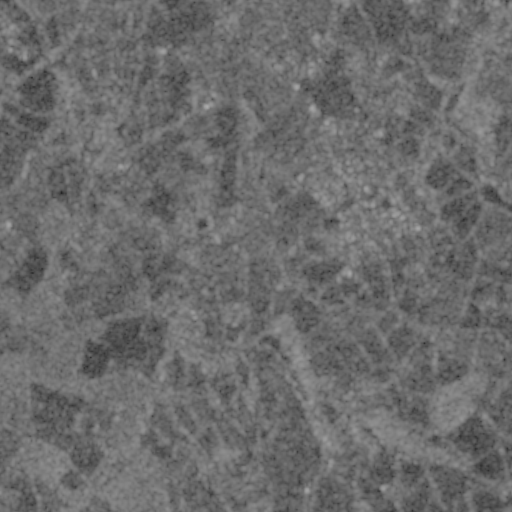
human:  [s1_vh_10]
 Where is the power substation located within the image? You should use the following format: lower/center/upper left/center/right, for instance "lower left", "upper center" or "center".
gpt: The power substation is located in the center right of the image.
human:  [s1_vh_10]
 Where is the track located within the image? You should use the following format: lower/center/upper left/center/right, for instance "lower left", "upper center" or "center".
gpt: The track is located in the upper center of the image.
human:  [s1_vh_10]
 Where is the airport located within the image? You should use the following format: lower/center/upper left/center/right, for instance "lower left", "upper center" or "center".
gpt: There is no airport in the image.

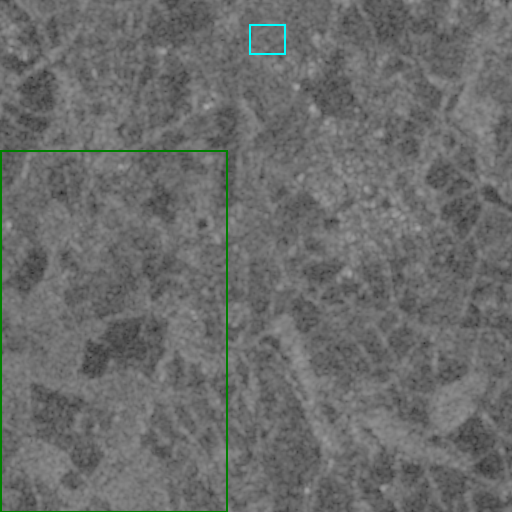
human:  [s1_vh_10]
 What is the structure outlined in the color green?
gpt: The structure outlined in green is a crop field.
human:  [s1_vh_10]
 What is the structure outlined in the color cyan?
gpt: The structure outlined in cyan is a park.
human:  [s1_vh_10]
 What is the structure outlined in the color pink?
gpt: There is no pink outline.